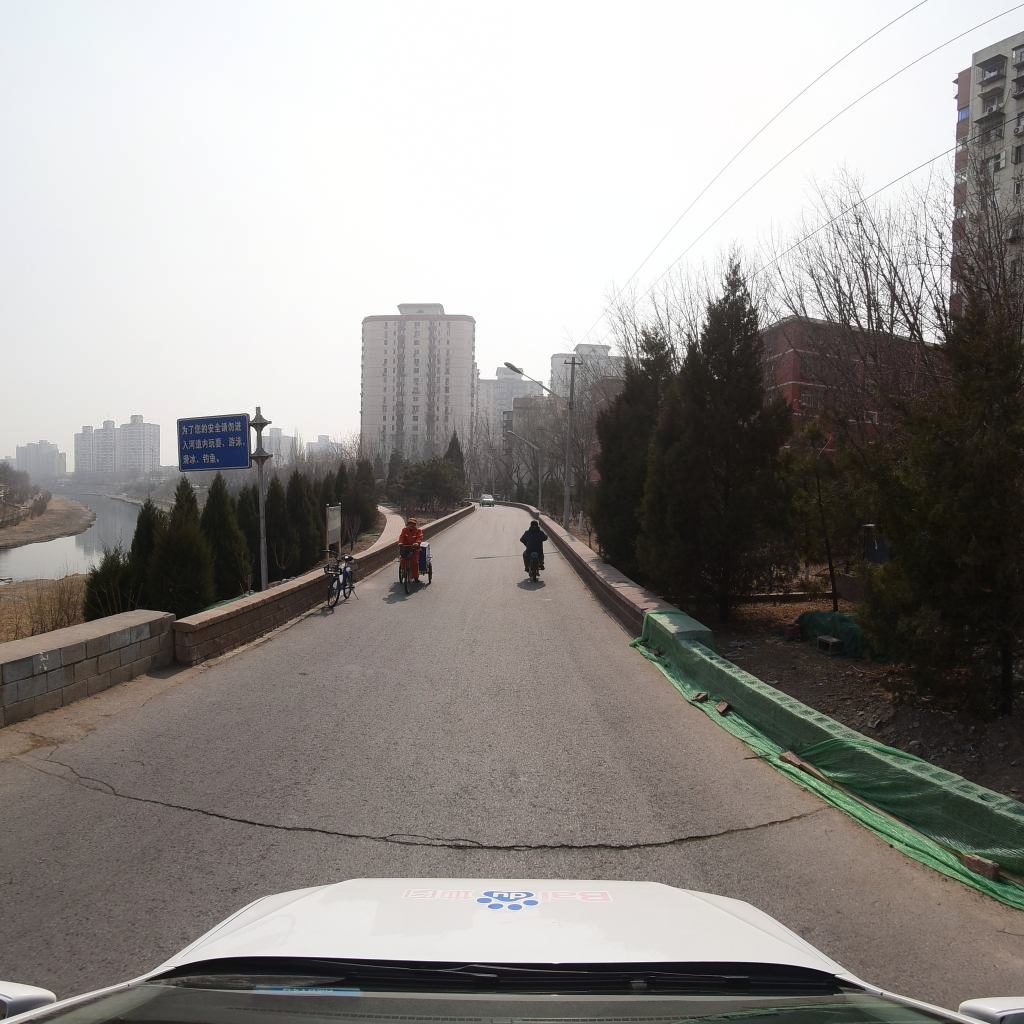
Region: Fengtai
Road damage annotations: transverse crack